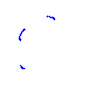
Particle: proton